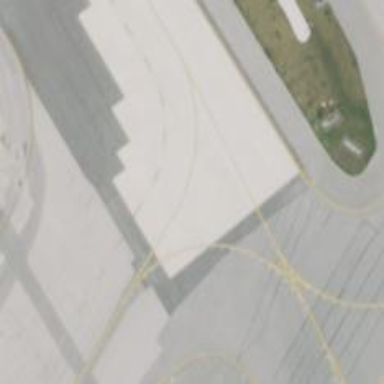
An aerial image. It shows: Image of taxiway at airport.